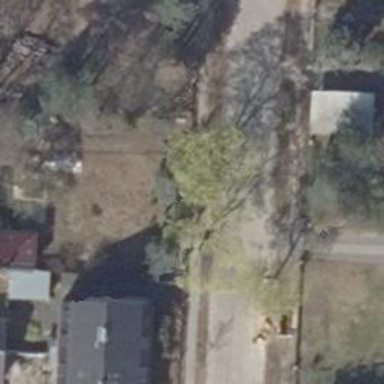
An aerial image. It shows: Residential road with separate sidewalks on both sides.